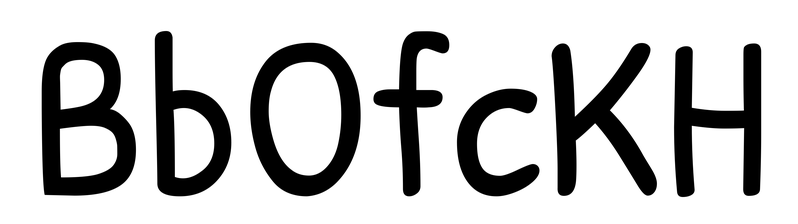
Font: PatrickHand-Regular